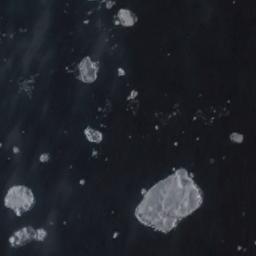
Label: sea_ice